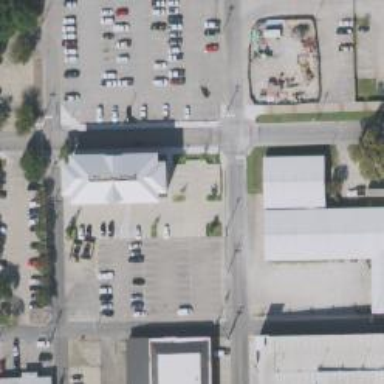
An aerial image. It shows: Parking space.